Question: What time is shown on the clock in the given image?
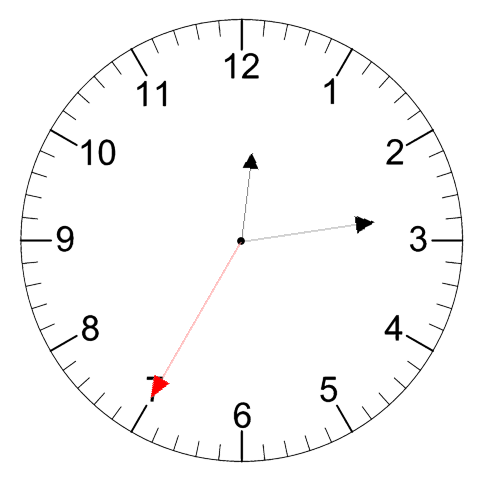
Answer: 12:13:35